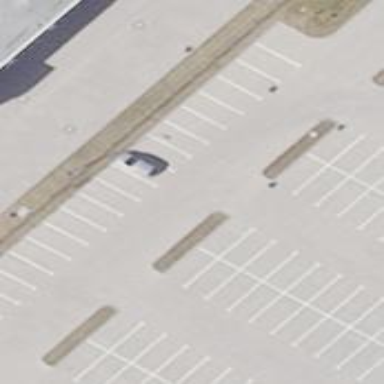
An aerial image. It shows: Road serving as parking aisle.